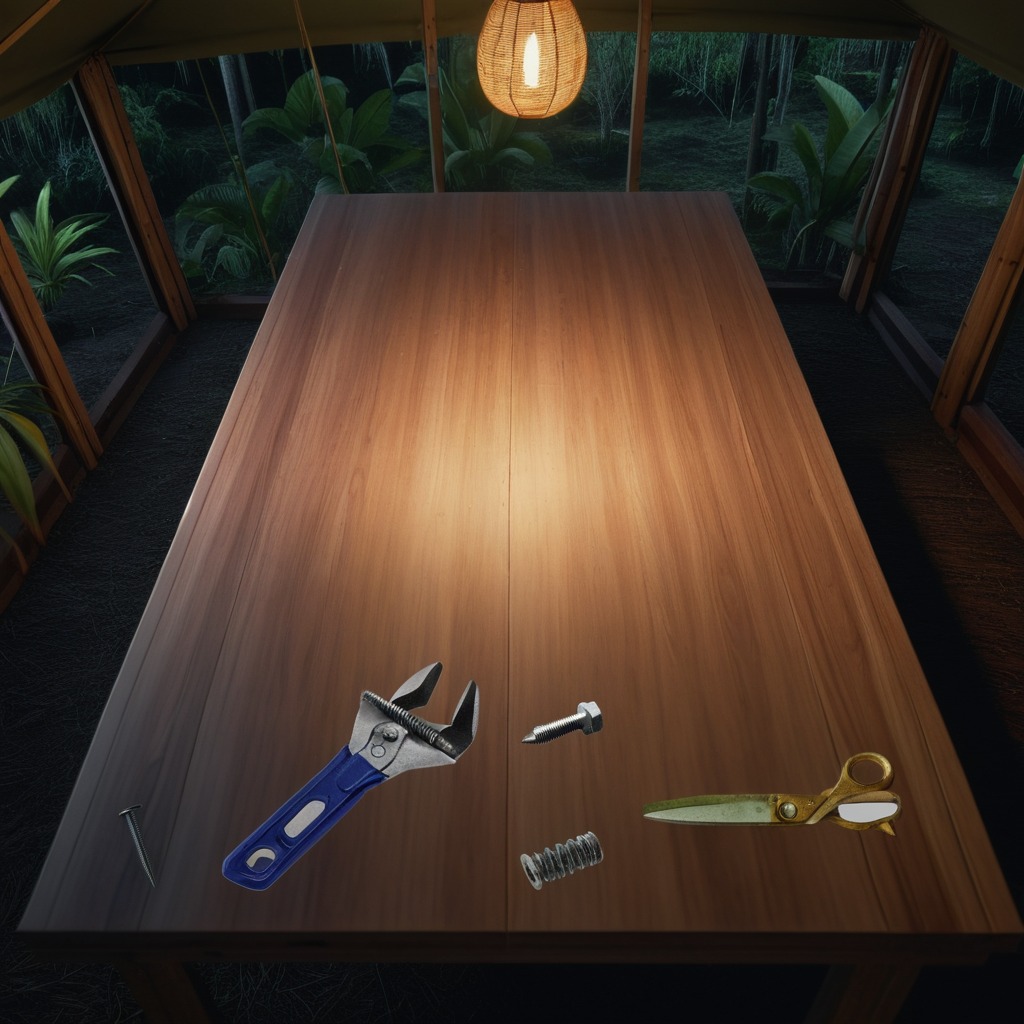
A metal machine screw, an iron nail, a coiled metal spring, a pair of scissors, and a wrench are lying on the wooden table.